Aerial crown-view tile of a tropical tree (Barro Colorado Island, Panama), acquired 20250317:
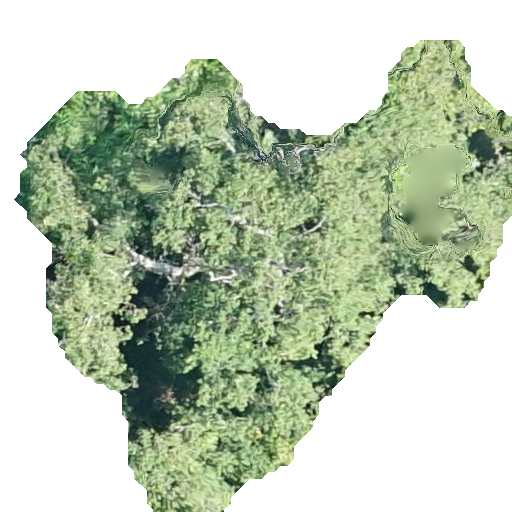
Species: Terminalia oblonga
GBIF accepted scientific name: Terminalia oblonga
Crown area: 214.849 m²